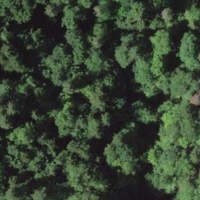
EUNIS habitat code: 41
Species observed at this site:
Asplenium trichomanes
Campanula rotundifolia
Geranium robertianum
Asplenium scolopendrium
Campanula trachelium